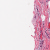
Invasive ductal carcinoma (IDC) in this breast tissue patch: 1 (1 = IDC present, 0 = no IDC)